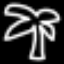
Label: palm tree